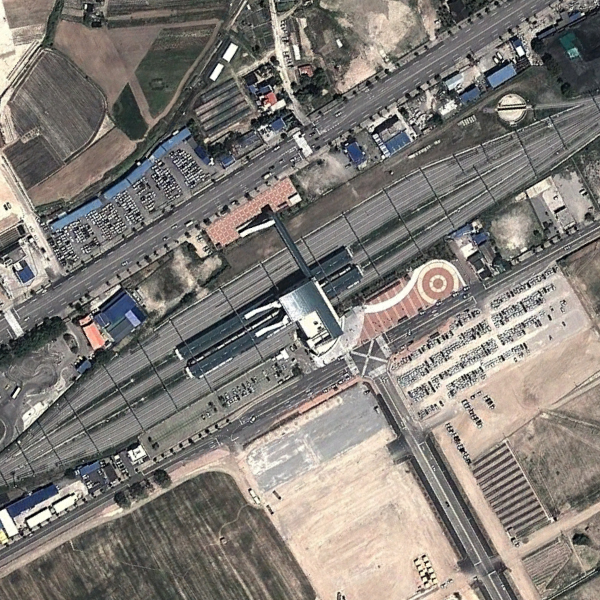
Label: RailwayStation